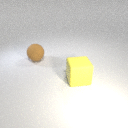
large yellow rubber cube to the right of large brown rubber sphere